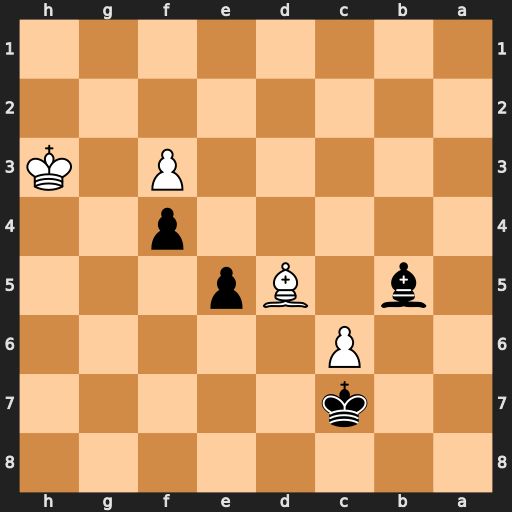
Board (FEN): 8/2k5/2P5/1b1Bp3/5p2/5P1K/8/8
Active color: b
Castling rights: -
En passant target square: -
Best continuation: Bxc6 Bf7 Bxf3